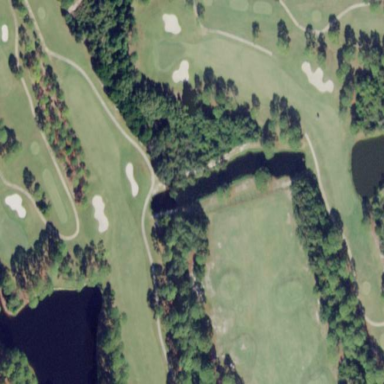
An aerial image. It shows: Grassy area designated as golf fairway.